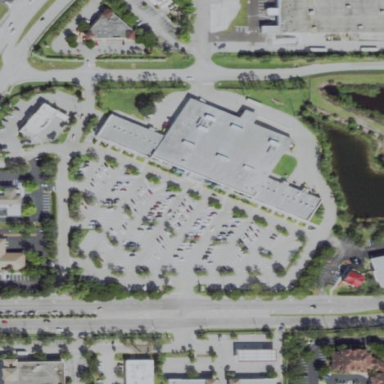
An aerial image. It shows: Parking area with surface.